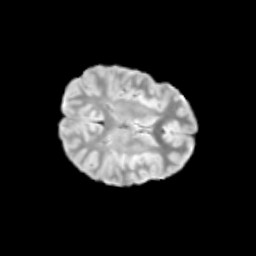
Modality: T2w
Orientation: axial
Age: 10
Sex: female
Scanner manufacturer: siemens
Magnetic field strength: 3 T
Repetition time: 3.8 s
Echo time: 0.07 s